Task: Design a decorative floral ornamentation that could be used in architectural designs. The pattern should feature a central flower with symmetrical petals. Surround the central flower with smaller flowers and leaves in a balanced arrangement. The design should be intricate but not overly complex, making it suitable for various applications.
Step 684:
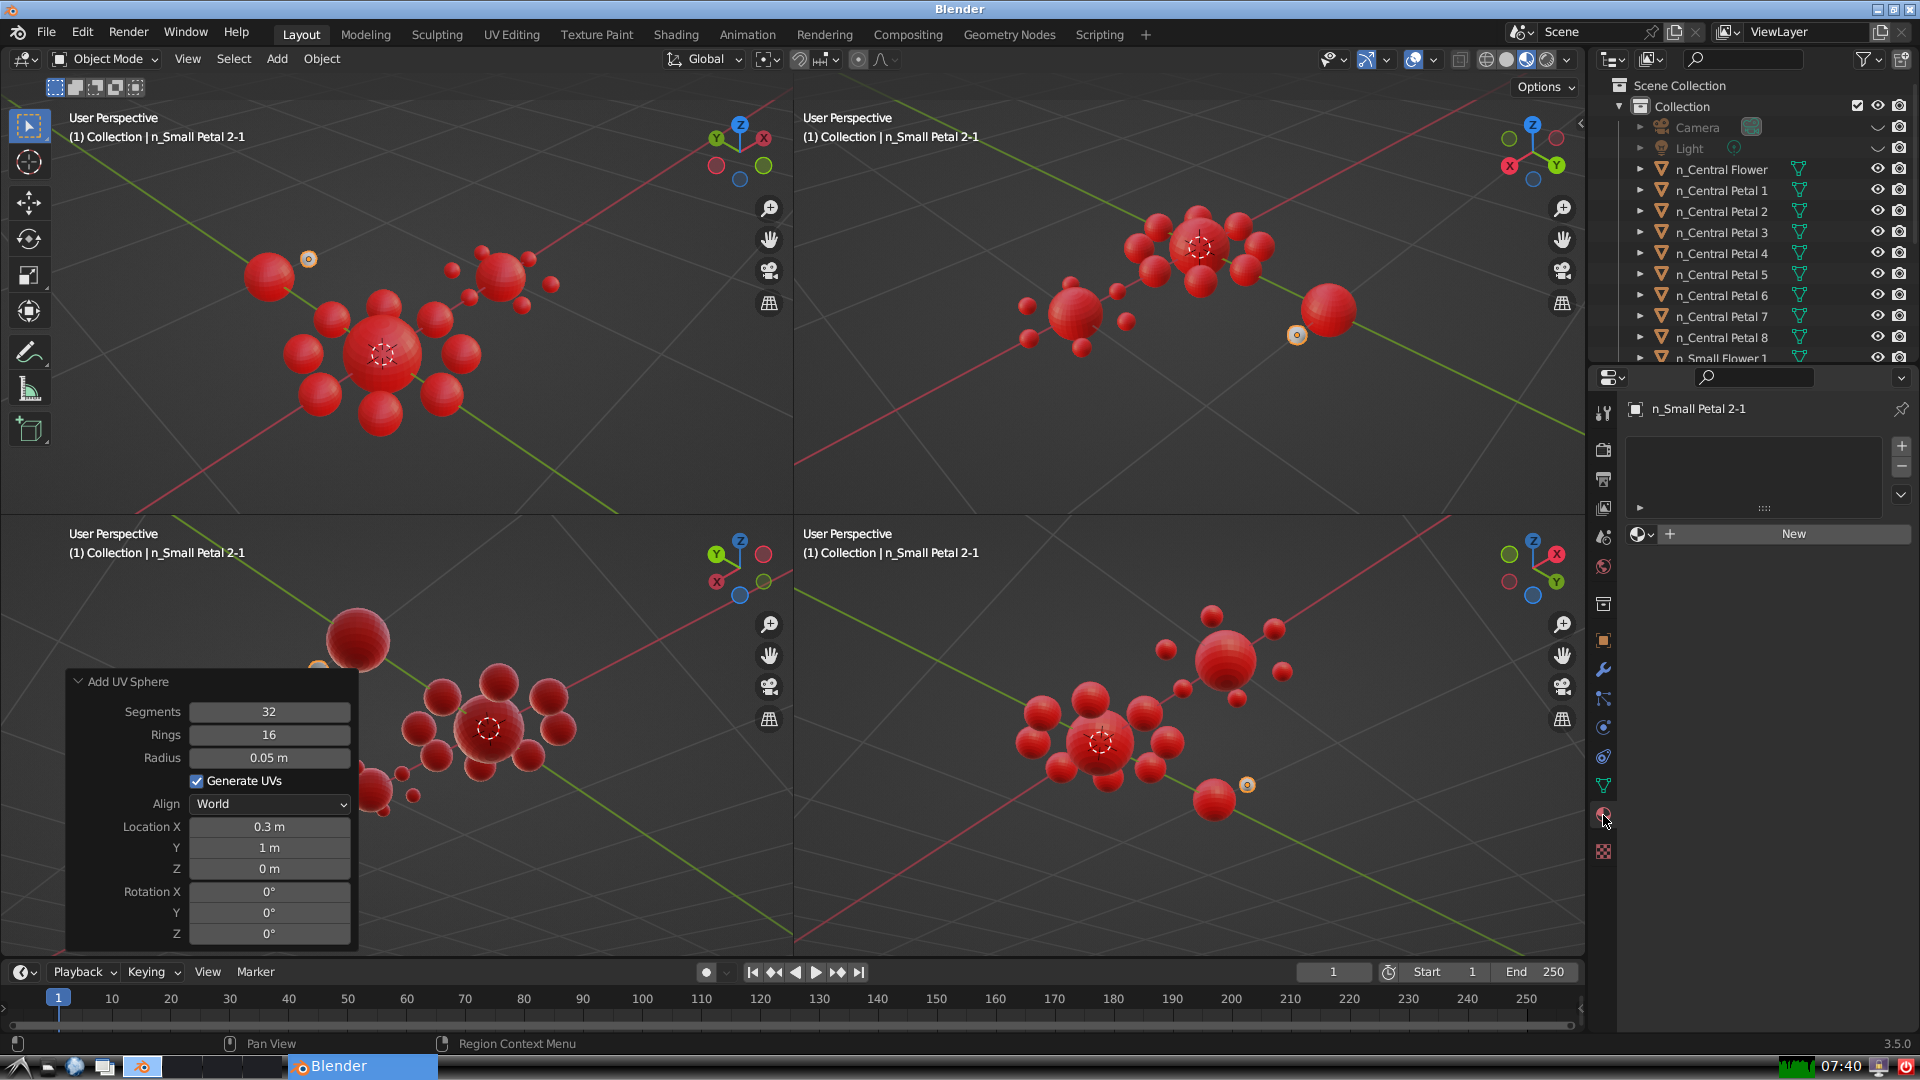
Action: {"mouse_move": [1636, 534]}